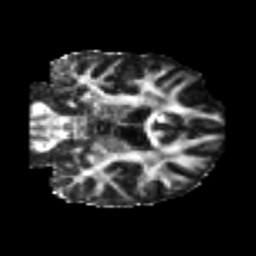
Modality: FA
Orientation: coronal
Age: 26
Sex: male
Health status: healthy
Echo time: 0.074 s